Question: I want to place the text in center of the rectangle based on the text width and height as well as rect width and height. Please refer the below SVG code.
'''
<g transform="translate(73,535)" id="container_svg_ToolTip">
<rect id="container_svg_SvgRect" x="314.58333333333337" y="-85.60000000000001" width="16" height="16" fill="white" stroke-width="1" stroke="Black"/>
<text id="container_svg_ToolTipText_4" x="314.58333333333337" y="-85.60000000000001" fill="black" font-size="12px" font-family="Times New Roman" font-style="Normal " text-anchor="start" clip-path="url(#container_svg_ChartAreaClip)" dominant-baseline="middle">40
</text></g>
'''
i want to set the rectangle width and height based on maximum text size (width and height) and then i want to place the text in center of the rectangle. need some calculation to do this.. no need to add padding value like like that in below link.
<URL>
Please refer below screenshot.

Thanks,
Siva
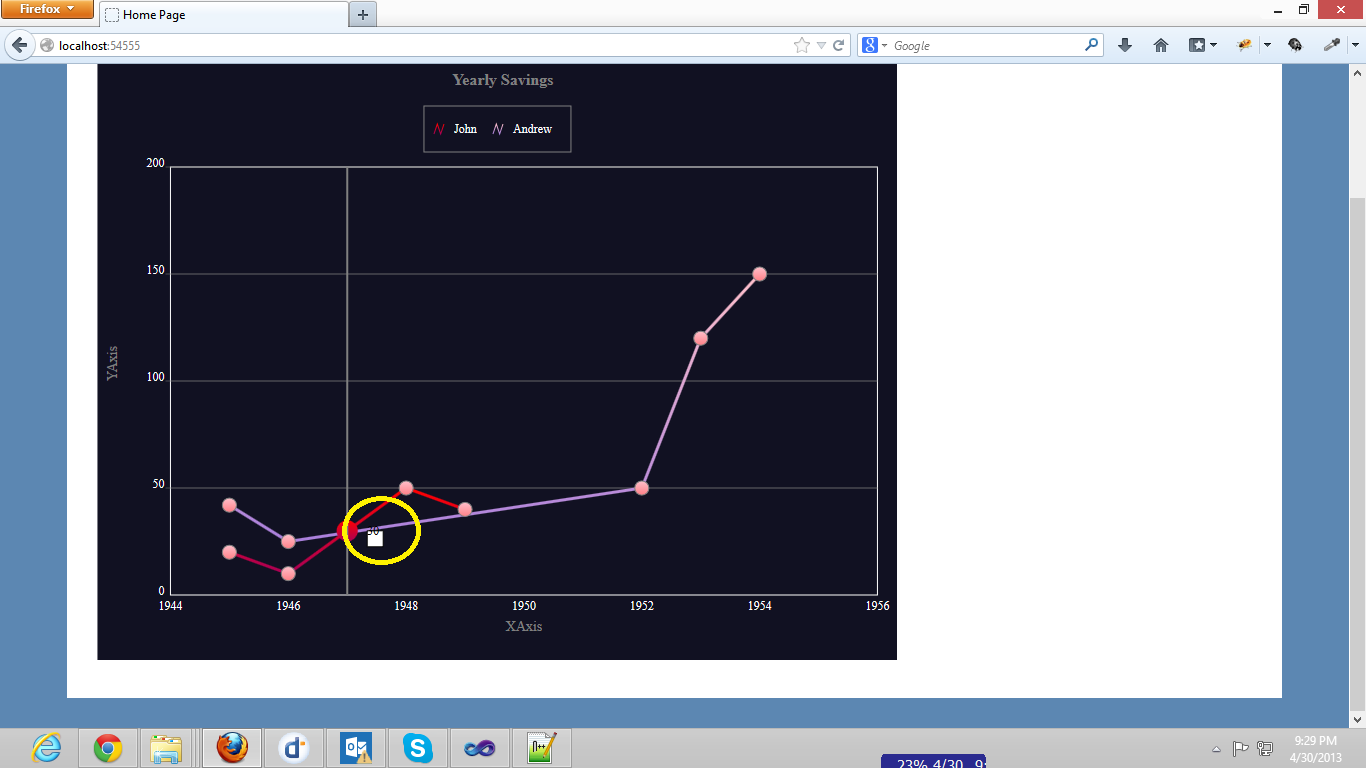
Answer: This should work:
'''
var text = $("#my_svg #container_svg_ToolTipText_4");
var width = text.innerWidth();
var rect = $("#my_svg #container_svg_SvgRect");
rect.attr("width", width + 10);
'''
If you set the x value of the rect to be 5 units less than the x unit of the text, it will be centred. Set the y value of the rect to be ~10 units less than the y unit of the text or calculate the height of the text using 'innerHeight'.